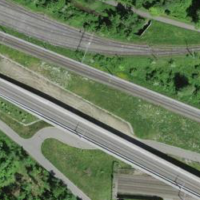
EUNIS habitat code: 57
Species observed at this site:
Anthyllis vulneraria
Vespa crabro